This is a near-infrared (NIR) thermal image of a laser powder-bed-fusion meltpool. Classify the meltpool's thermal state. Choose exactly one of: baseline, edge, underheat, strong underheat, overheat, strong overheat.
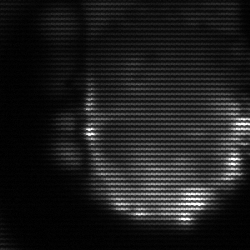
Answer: baseline